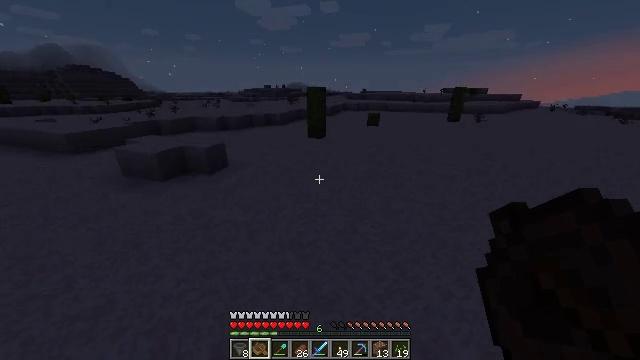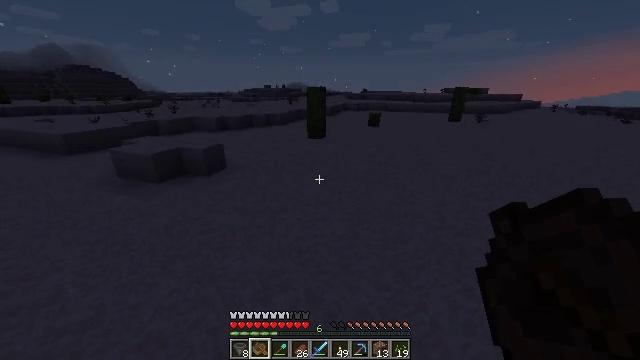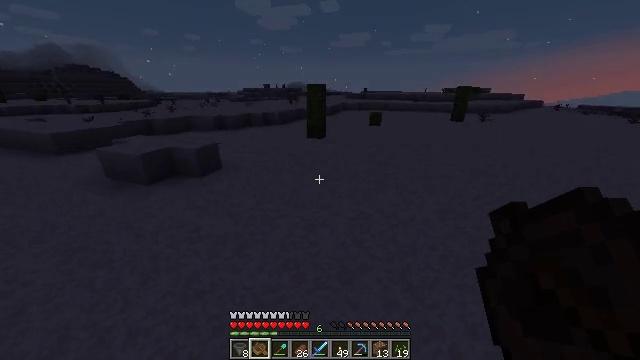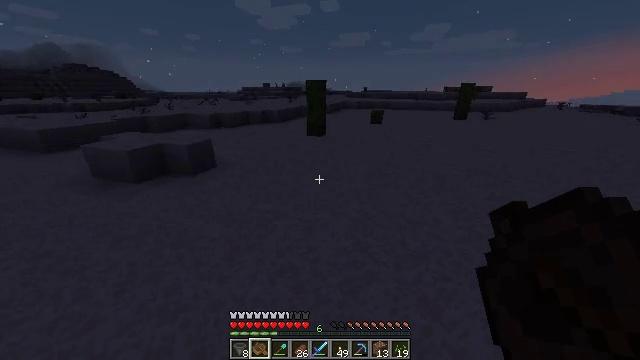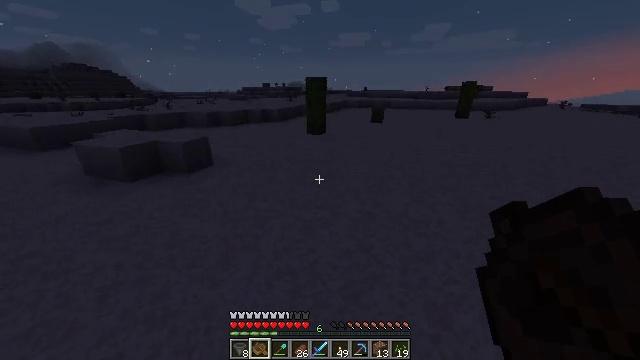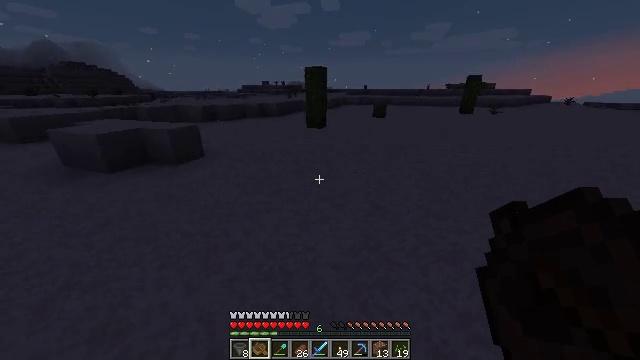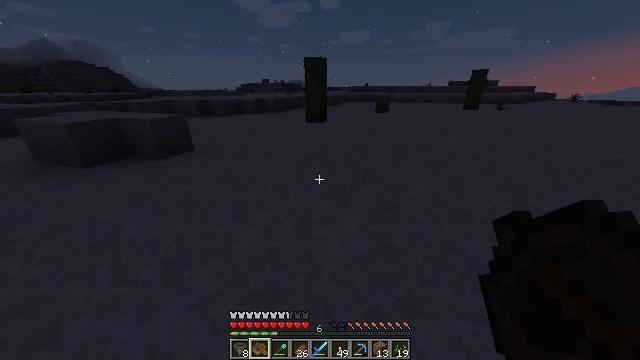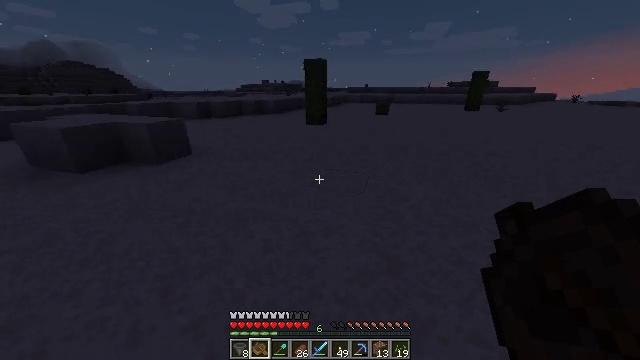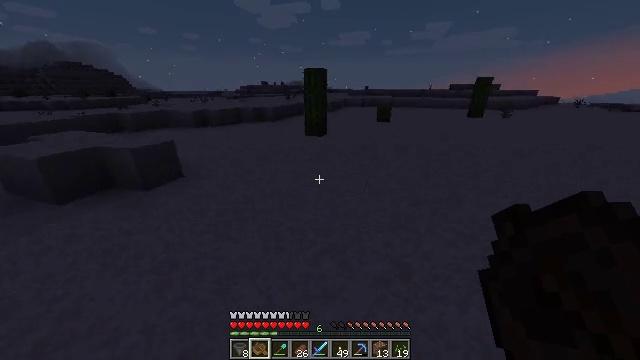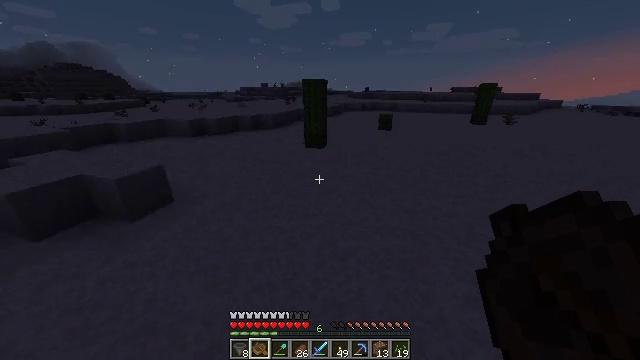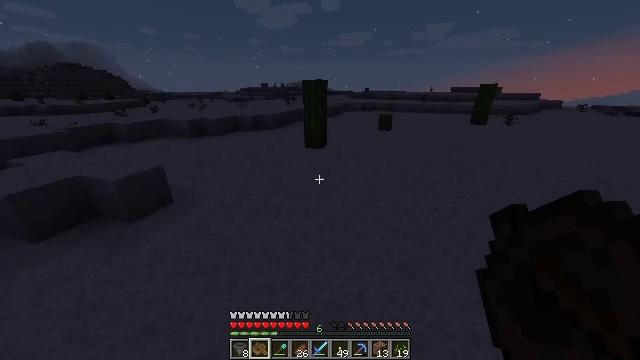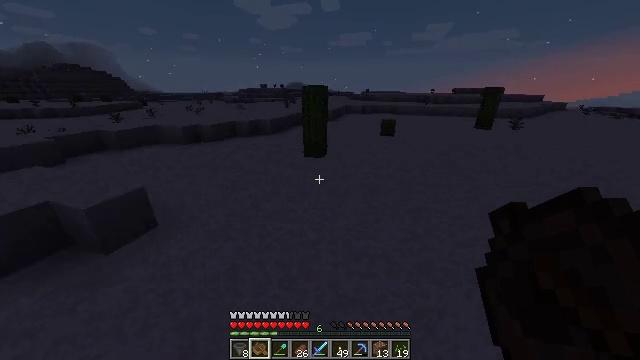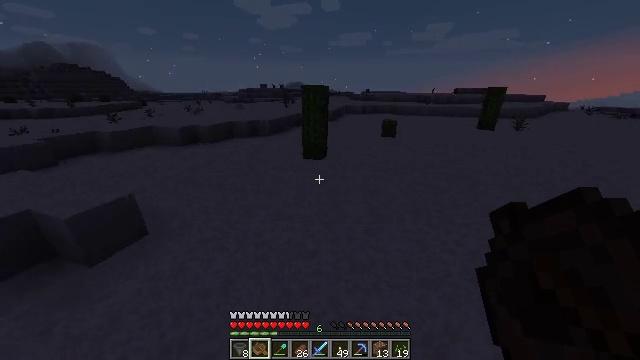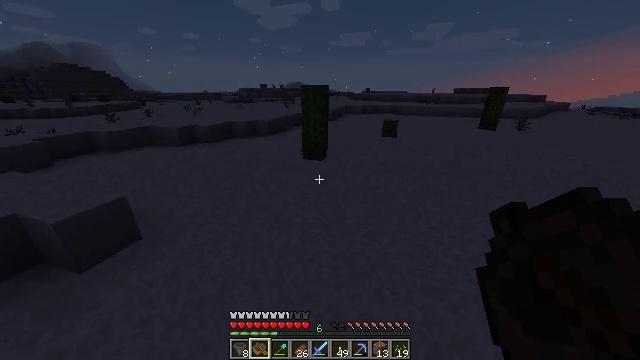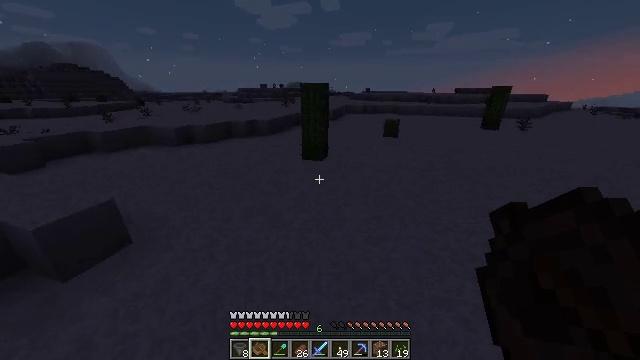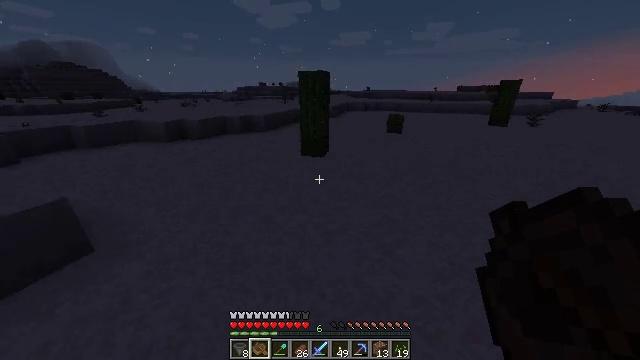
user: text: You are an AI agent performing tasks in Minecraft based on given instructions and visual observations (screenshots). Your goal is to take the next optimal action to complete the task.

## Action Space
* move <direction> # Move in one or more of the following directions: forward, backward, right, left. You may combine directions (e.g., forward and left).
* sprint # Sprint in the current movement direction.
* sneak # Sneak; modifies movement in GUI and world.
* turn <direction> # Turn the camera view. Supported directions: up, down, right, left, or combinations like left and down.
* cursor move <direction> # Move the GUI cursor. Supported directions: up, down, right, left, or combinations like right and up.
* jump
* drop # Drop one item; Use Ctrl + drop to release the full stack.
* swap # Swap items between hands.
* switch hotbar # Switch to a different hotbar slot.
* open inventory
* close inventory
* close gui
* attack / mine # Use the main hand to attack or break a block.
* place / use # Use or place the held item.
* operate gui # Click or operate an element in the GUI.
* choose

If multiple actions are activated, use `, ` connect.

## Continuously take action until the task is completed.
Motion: motion action
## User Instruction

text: Collect the cactus block.
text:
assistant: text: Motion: move forward, jump
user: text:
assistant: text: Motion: move forward, jump
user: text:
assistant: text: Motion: move forward, jump
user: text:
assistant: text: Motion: move forward, jump
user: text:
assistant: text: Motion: move forward, jump
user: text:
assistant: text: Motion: move forward, jump
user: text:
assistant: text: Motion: move forward, sprint, jump
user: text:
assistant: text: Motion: move forward, sprint, jump
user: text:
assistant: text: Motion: move forward, sprint, jump
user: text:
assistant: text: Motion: move forward, sprint, jump
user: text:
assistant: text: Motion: move forward, jump
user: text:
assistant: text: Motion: move forward, jump
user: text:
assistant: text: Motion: move forward, jump
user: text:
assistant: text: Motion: move forward, jump
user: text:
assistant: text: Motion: move forward, jump
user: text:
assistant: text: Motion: move forward, jump
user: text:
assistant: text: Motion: move forward, jump
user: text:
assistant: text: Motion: move forward, jump
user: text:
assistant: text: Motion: move forward, sprint, jump
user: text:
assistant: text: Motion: move forward, sprint, jump
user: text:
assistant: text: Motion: move forward, sprint, jump
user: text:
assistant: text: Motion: move forward, sprint, jump
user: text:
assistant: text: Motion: move forward, sprint, jump
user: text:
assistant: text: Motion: move forward, jump
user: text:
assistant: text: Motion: move forward, jump
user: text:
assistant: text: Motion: move forward
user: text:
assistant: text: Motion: move forward
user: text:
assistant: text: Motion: move forward
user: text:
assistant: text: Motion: move forward, turn down
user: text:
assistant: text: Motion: move forward, turn down